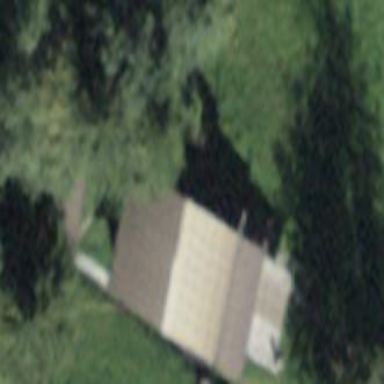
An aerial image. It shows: Cabin is depicted in the image.